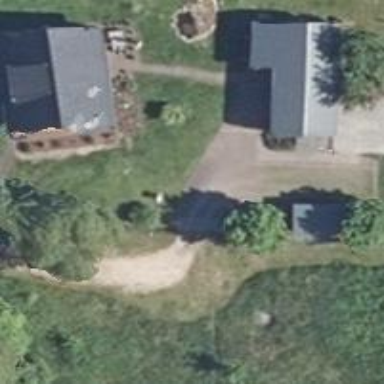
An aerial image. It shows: Driveway.